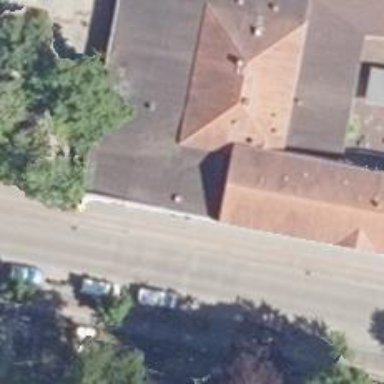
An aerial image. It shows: Restaurant.